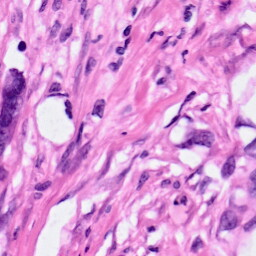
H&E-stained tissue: Pancreatic